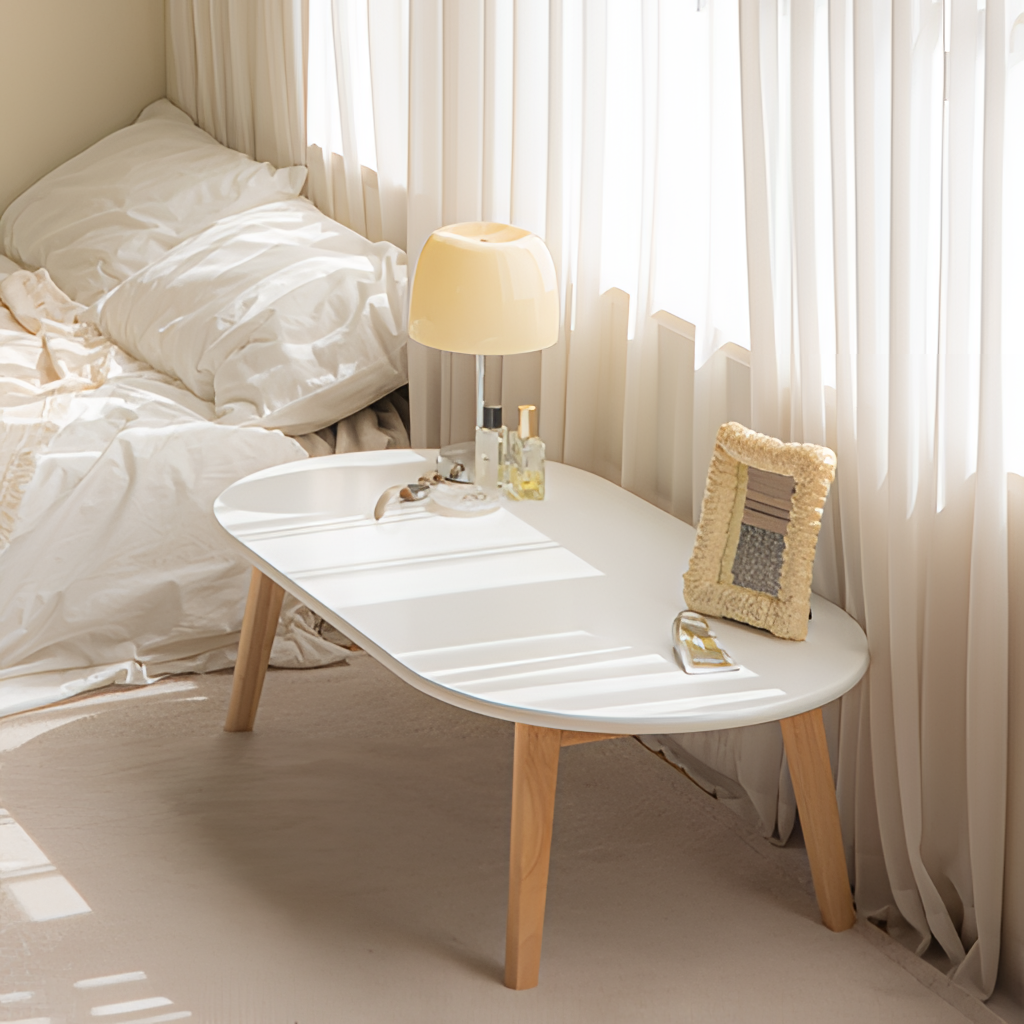
living room, white wood coffee table, carpet flooring, with plain pattern, minimalist, fabric wallpaper, with solid pattern